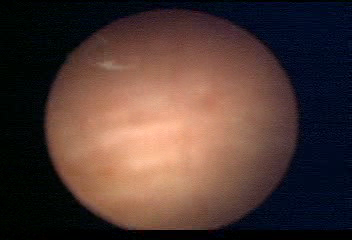
Modality: WLC
Class: Normal mucosa
Bladder cancer association: No